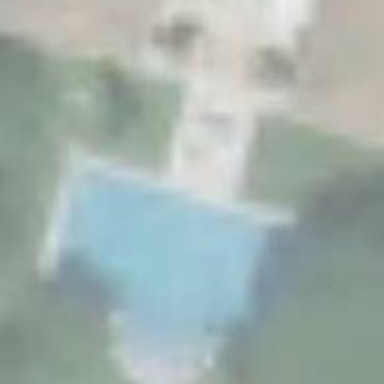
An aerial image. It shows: Swimming pool located in leisure land.